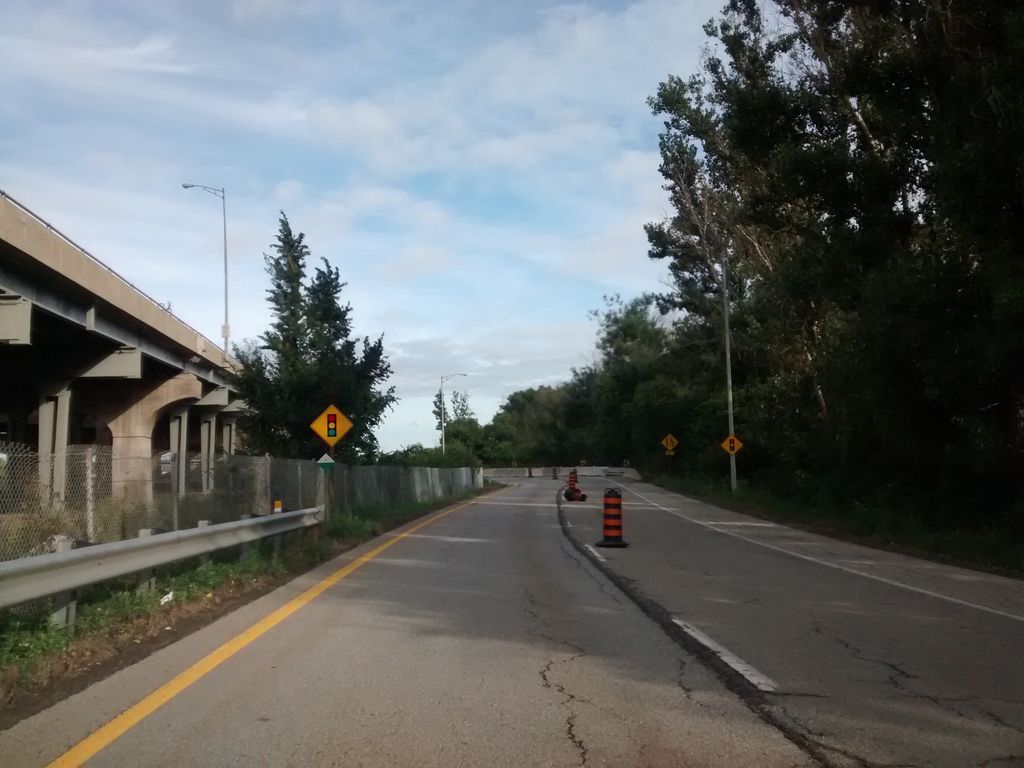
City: hamilton